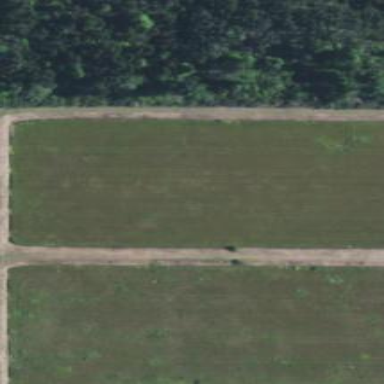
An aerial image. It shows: Farmland with cranberries as the main crop.